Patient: sex F, age 48
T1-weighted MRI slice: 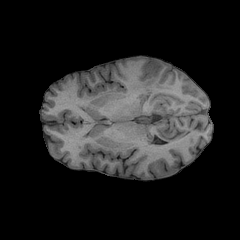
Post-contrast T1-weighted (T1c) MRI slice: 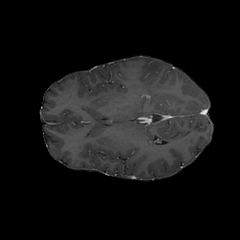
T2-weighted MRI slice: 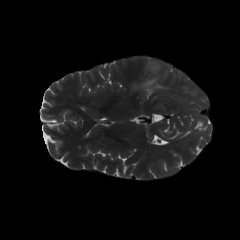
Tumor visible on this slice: yes
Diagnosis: Astrocytoma, IDH-mutant
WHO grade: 3